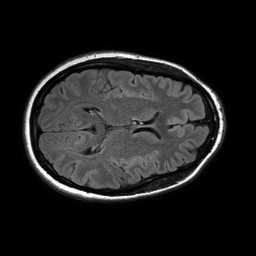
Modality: FLAIR
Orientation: axial
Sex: female
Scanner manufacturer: philips
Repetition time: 11 s
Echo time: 0.125 s